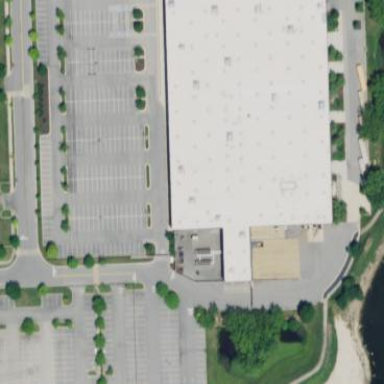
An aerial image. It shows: Commercial building.